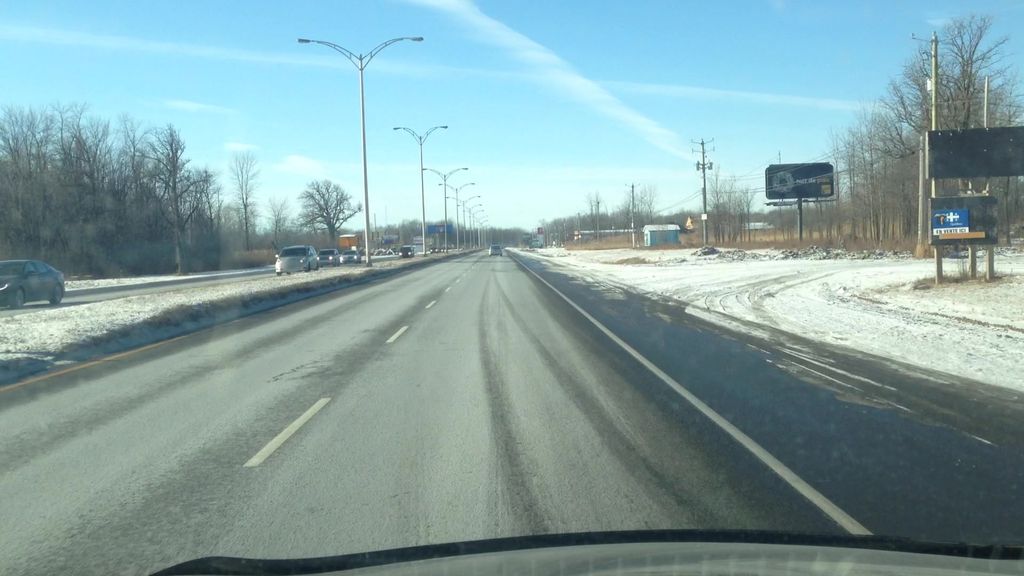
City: montreal